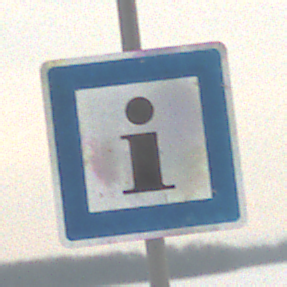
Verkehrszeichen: Informationsstelle
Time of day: MorningAfternoon
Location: Outdoor (Nature)
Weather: Overcast
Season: Winter
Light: Natural